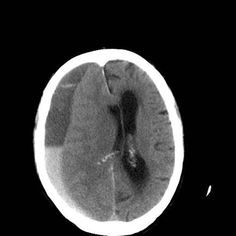
Label: notumor